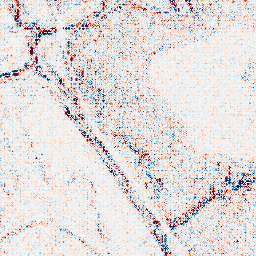
Category: wavelet
Decomposition family: wavelet_reverse_biorthogonal
Decomposition parameters: wavelet: rbio4.4
level: 1
Upsampling method: sinc_blackman
Upsampling parameters: scale: 2
kernel_size: 4
Upsampling scale: 2